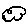
Label: cloud